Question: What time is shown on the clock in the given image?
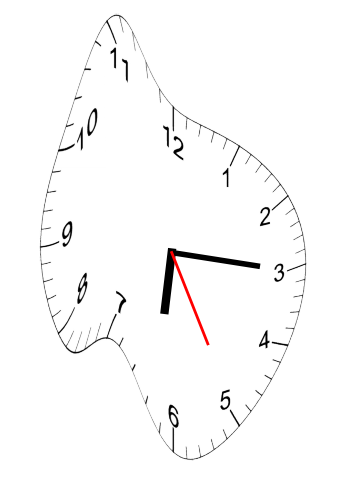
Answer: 06:15:25